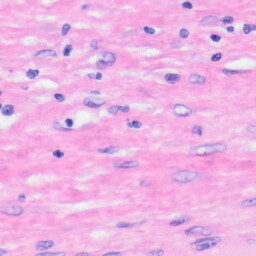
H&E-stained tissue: Liver